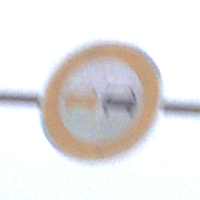
Verkehrszeichen: Ueberholverbot
Umgebung: Outdoor, RoadRail
Tageszeit: MorningAfternoon
Wetter: Overcast
Licht: Natural
Jahreszeit: NotSpecified
Kontrast: LowContrast